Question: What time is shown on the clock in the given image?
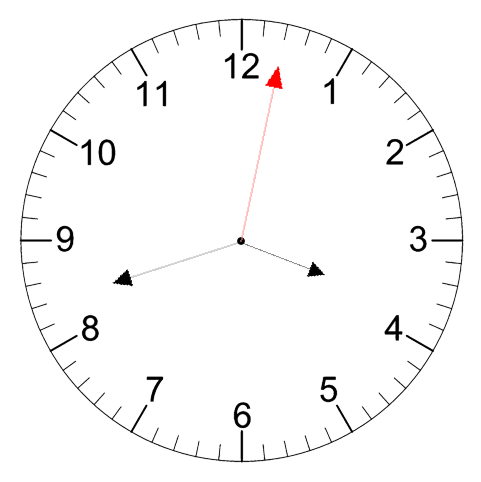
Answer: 03:42:02